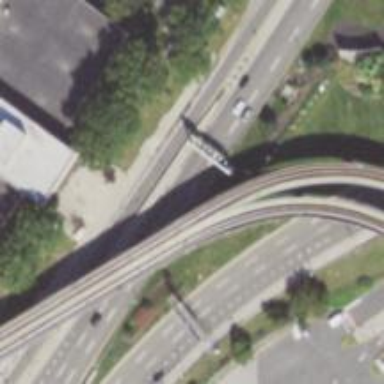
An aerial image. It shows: Bridge for light rail electrified railway.